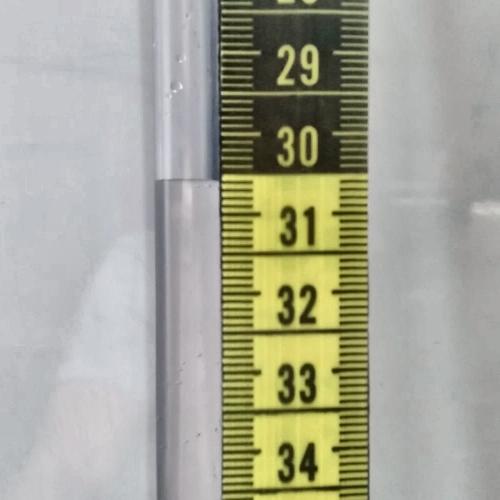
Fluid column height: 30.6 cm